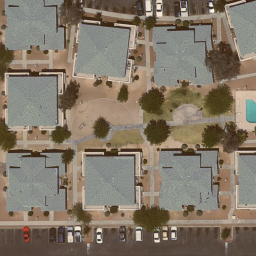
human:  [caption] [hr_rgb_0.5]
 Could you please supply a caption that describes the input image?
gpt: It is a dense residential area with lots of houses arranged neatly and a road goes through them .

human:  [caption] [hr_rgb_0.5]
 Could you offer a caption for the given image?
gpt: There are lots of houses with grey roofs arranged neatly and a road goes through them .

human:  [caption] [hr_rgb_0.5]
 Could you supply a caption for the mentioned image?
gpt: This is a dense residential area .

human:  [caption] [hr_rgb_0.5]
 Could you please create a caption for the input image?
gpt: Lots of houses arranged neatly and some cars parked on the roadside .

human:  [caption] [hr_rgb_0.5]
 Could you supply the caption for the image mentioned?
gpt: Lots of houses with grey roofs arranged neatly and some cars parked on the roadside .